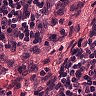
Metastatic tissue present: no